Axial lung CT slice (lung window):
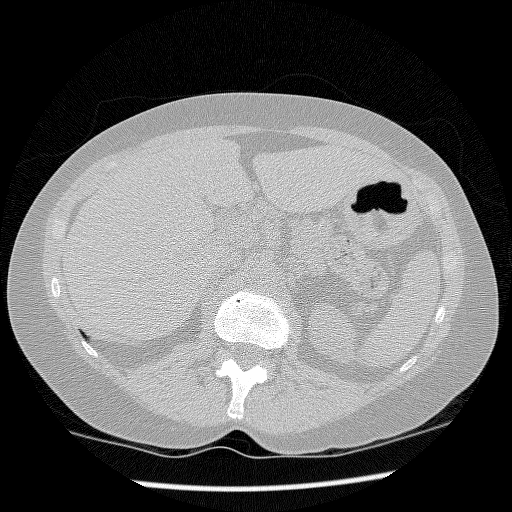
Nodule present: no